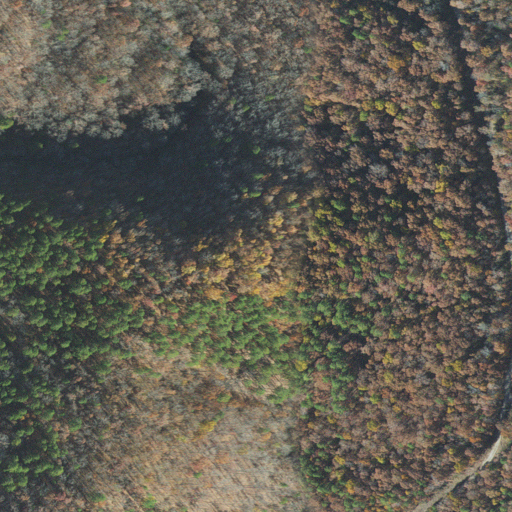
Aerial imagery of mountain in Arkansas named Round Mountain containing deciduous forest, mixed forest, open development, and evergreen forest